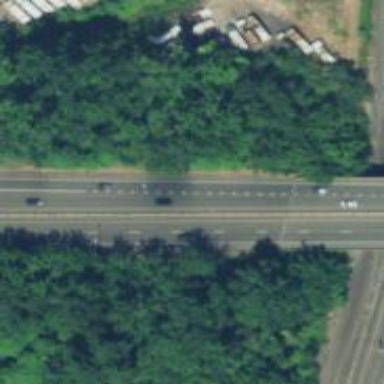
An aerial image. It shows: Motorway junction.